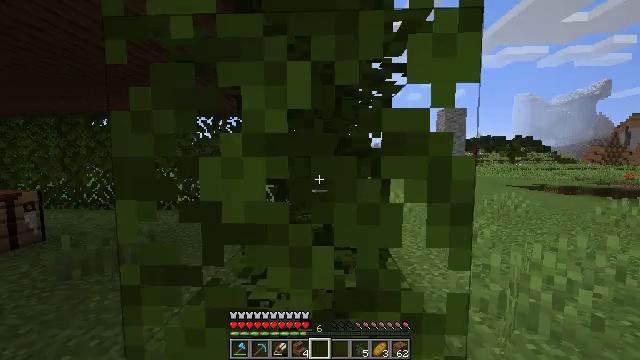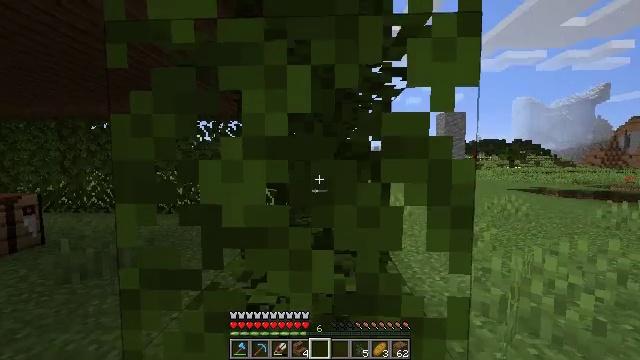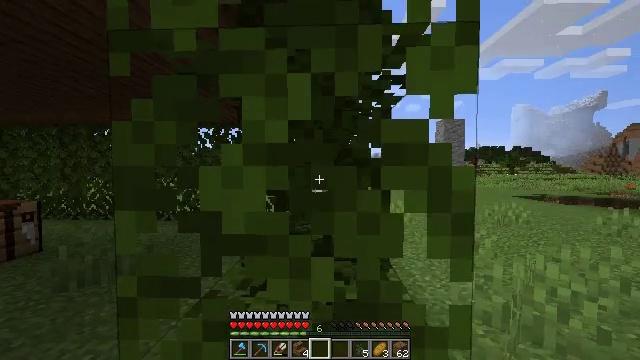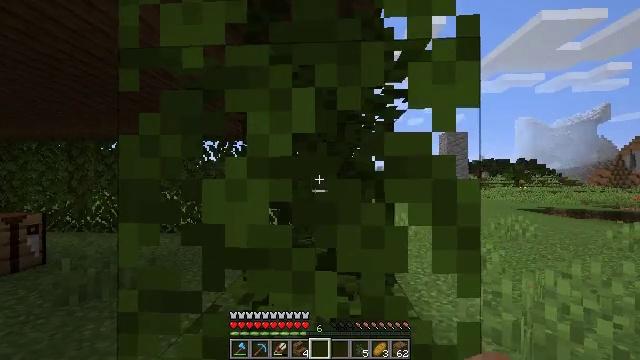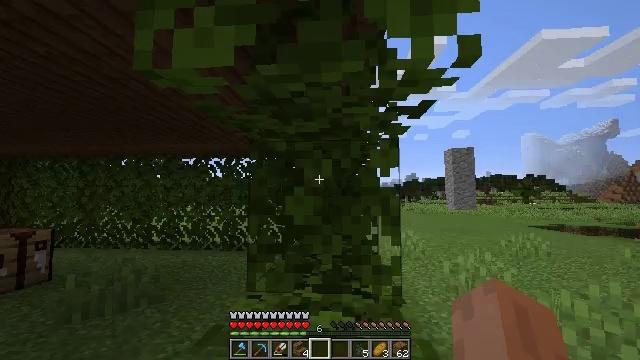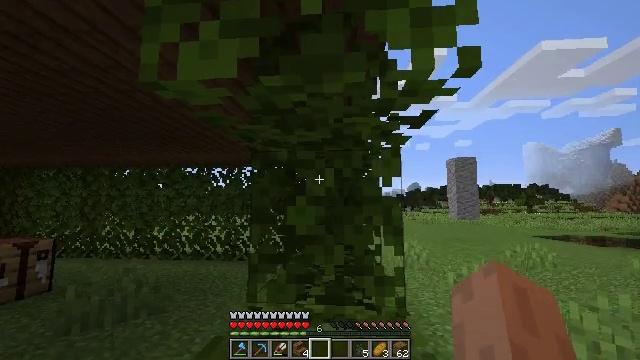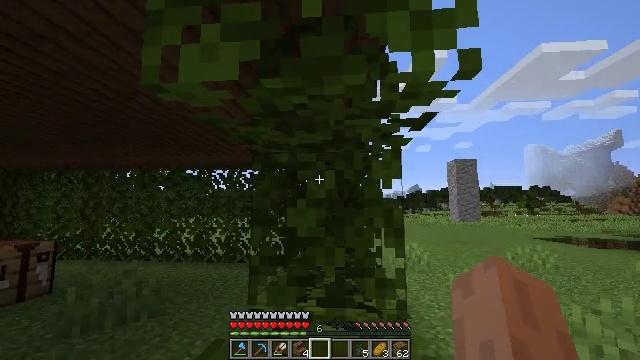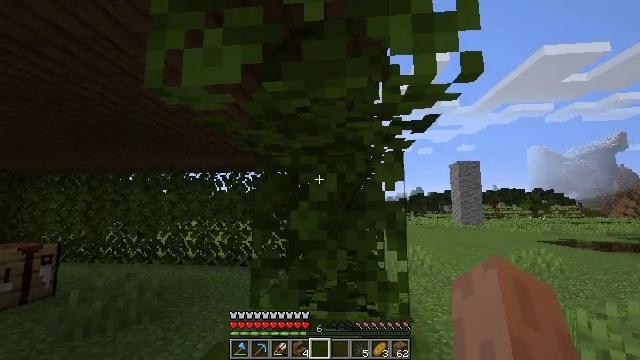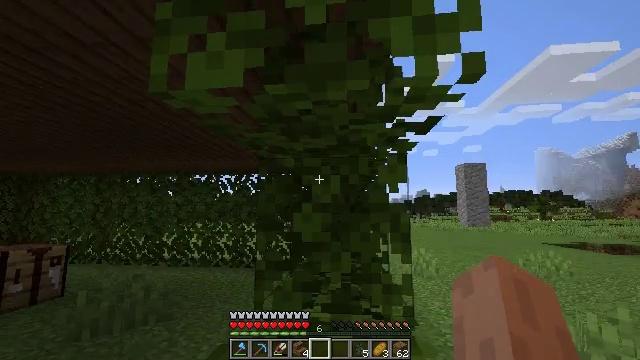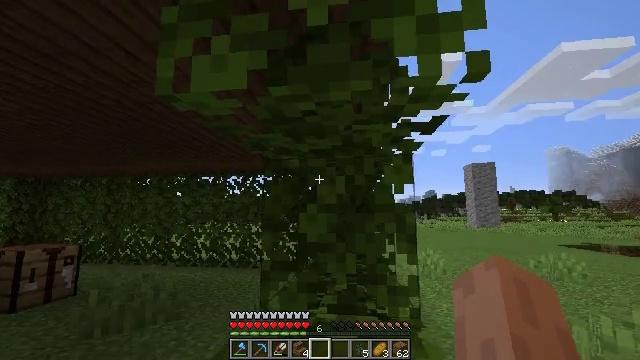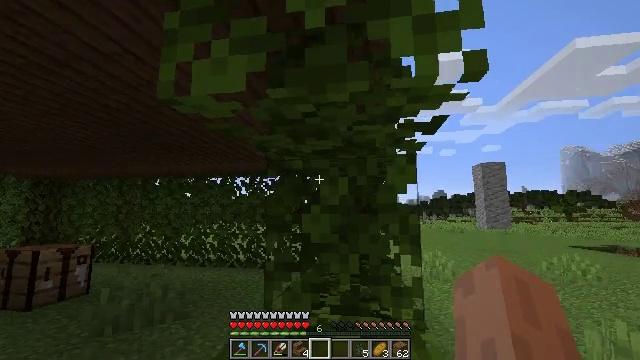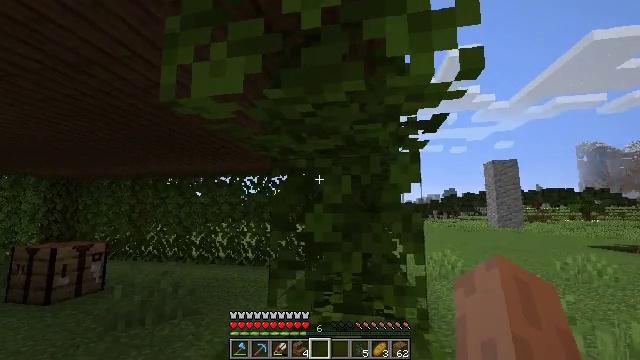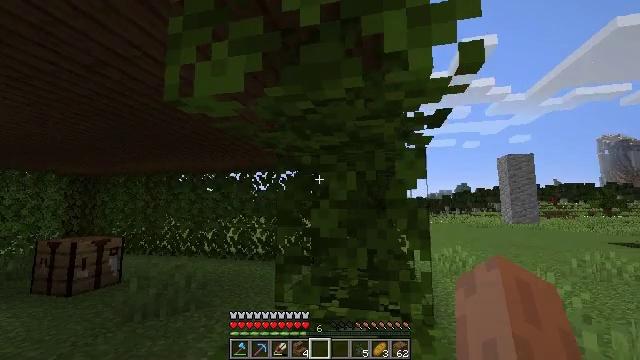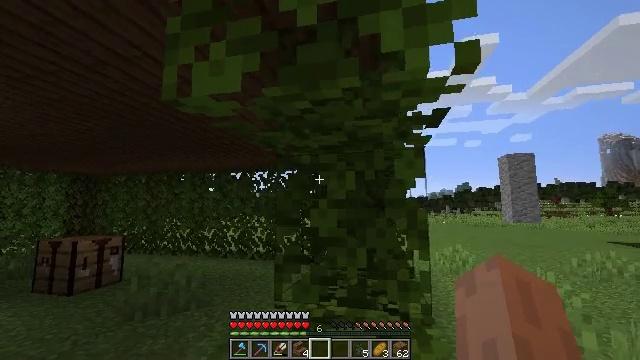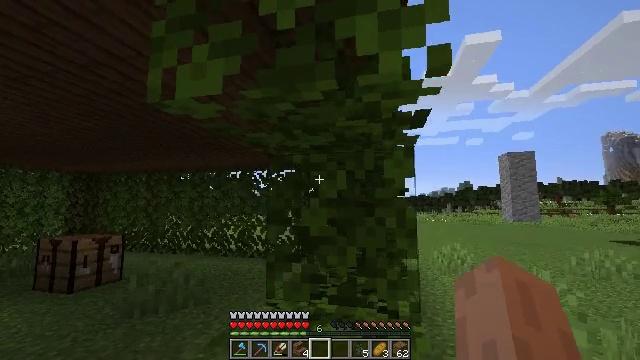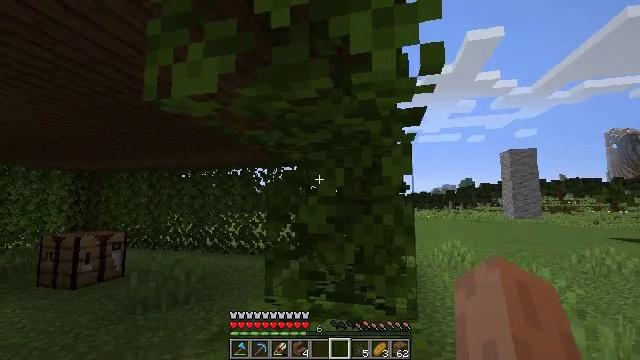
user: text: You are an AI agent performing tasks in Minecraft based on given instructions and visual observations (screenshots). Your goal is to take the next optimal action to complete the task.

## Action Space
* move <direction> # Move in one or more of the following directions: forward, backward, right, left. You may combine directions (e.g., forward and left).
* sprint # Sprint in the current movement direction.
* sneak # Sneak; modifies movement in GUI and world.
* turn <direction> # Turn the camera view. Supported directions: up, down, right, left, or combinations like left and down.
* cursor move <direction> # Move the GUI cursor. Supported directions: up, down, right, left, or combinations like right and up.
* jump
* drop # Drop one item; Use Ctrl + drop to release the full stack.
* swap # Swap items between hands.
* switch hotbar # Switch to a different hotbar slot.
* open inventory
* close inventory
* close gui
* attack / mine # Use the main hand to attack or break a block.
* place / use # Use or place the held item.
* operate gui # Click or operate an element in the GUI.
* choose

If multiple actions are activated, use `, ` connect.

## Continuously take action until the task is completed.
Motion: motion action
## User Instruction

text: Collect spruce leaves for landscaping.
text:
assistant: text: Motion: use / place
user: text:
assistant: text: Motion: turn up
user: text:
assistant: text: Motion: turn up
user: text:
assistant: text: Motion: turn left and up
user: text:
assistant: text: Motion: turn up
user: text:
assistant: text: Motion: no_op
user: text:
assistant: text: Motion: no_op
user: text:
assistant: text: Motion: move back, turn left
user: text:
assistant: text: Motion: move back, turn left
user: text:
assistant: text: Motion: move back, turn left
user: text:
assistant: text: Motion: move back, turn left
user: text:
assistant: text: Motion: move back, turn left
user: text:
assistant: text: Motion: move back
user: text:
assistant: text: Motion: move back
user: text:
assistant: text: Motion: move back
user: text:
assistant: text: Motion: move back
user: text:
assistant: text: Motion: no_op
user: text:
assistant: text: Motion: no_op
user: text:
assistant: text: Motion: no_op
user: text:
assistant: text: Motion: no_op
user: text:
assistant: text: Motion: no_op
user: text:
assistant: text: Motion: turn down
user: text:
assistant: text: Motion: turn left and down
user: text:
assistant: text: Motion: turn left and down
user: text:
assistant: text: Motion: no_op
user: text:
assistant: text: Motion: no_op
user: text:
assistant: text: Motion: no_op
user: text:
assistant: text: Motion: move back
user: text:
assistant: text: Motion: move back
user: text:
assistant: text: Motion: move back